Question: Now I am already trying for hours to get a satisfying vectorized output from a 3D matlab plot. I illustrated the artefacts of the resulting pdf exports in the following image (created with export_fig -> -r2000). I know that this problem is somehow related to the pdf viewer, but is there no solution to get a compatible output for all viewers?
In addition I have tried libs like plot2svg and matlab2tikz, but they seem to have problems with some of my surface plots resulting in completely different problems.
If there are no other ways to create vectorized outputs of the figures, do you have any tips for high quality bitmap figures (especially regarding to the font blurring)?

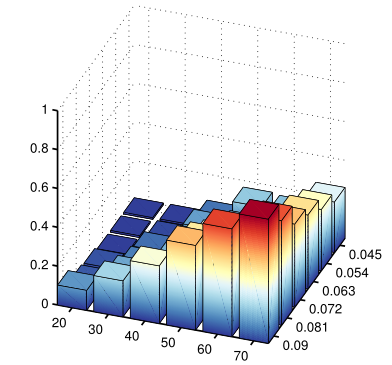
Answer: From my experience, exporting matlab figures results with less than satisfying results.
Personally, I prefer to export the data to other programs and create the plots there.
Excel does pretty good job with many types of figures. You may also try gnuplot.
I know this is not exactly the answer you are looking for but sometime instead of fighting Matlab, it is best to leave this jobs to better suited software.